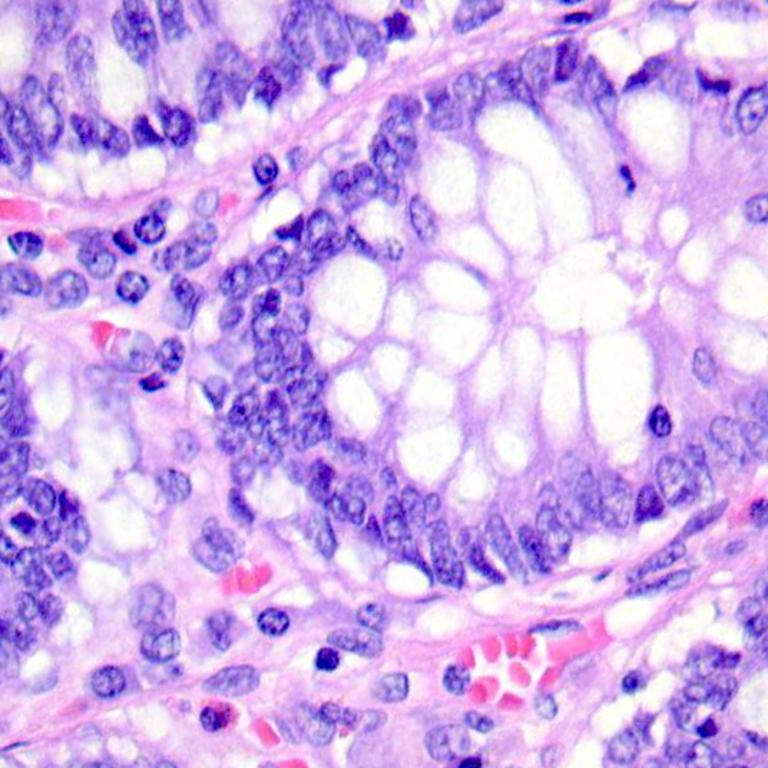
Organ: colon
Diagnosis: benign